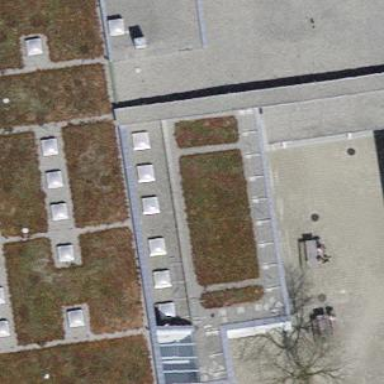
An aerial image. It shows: School building.